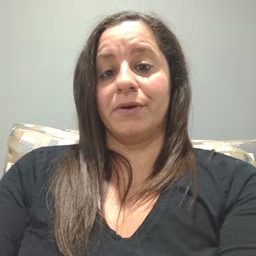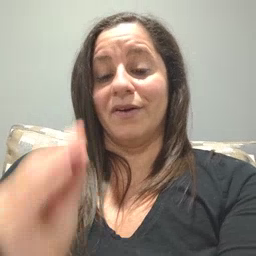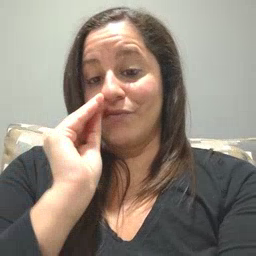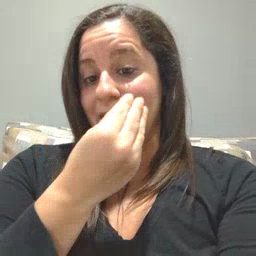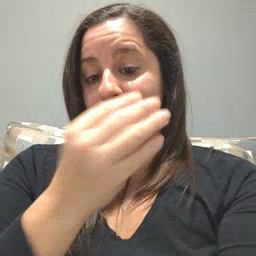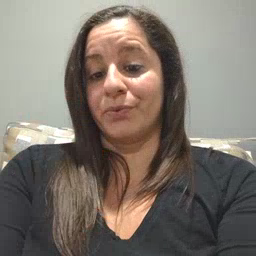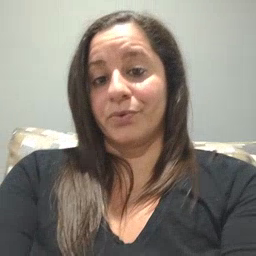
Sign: flower